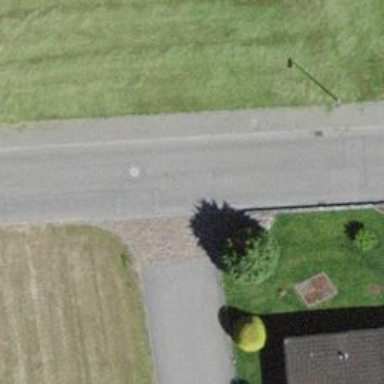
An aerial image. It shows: Residential road with sidewalk on the left side.